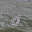
Label: 8